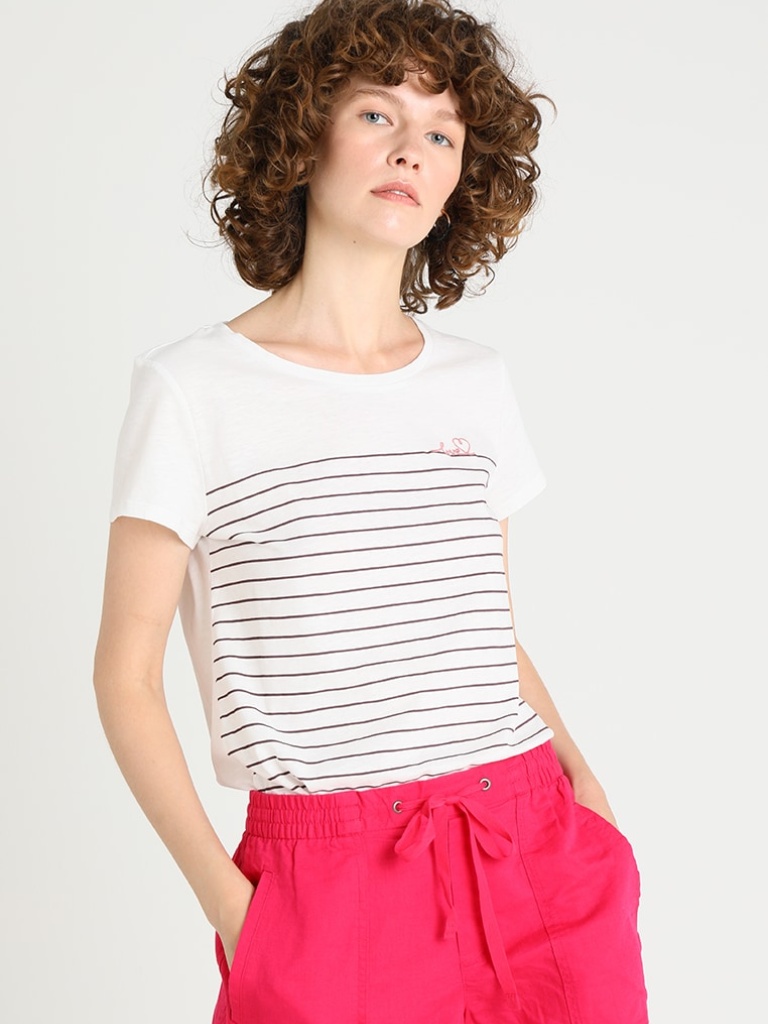
cotton relaxed short sleeve hip length French Tucked crew t-shirt